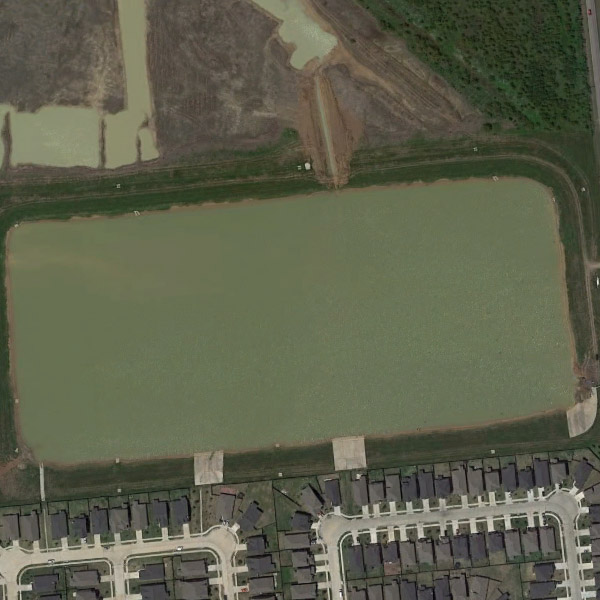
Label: Pond